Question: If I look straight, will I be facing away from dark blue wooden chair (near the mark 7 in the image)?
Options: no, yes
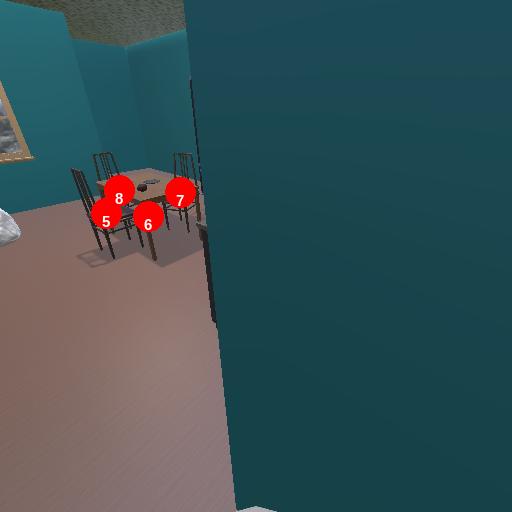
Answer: no